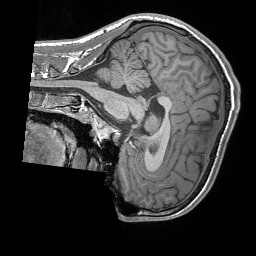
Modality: T1w
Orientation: sagittal
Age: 18
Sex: male
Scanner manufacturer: siemens
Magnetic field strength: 3 T
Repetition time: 1.56 s
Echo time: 0.00207 s